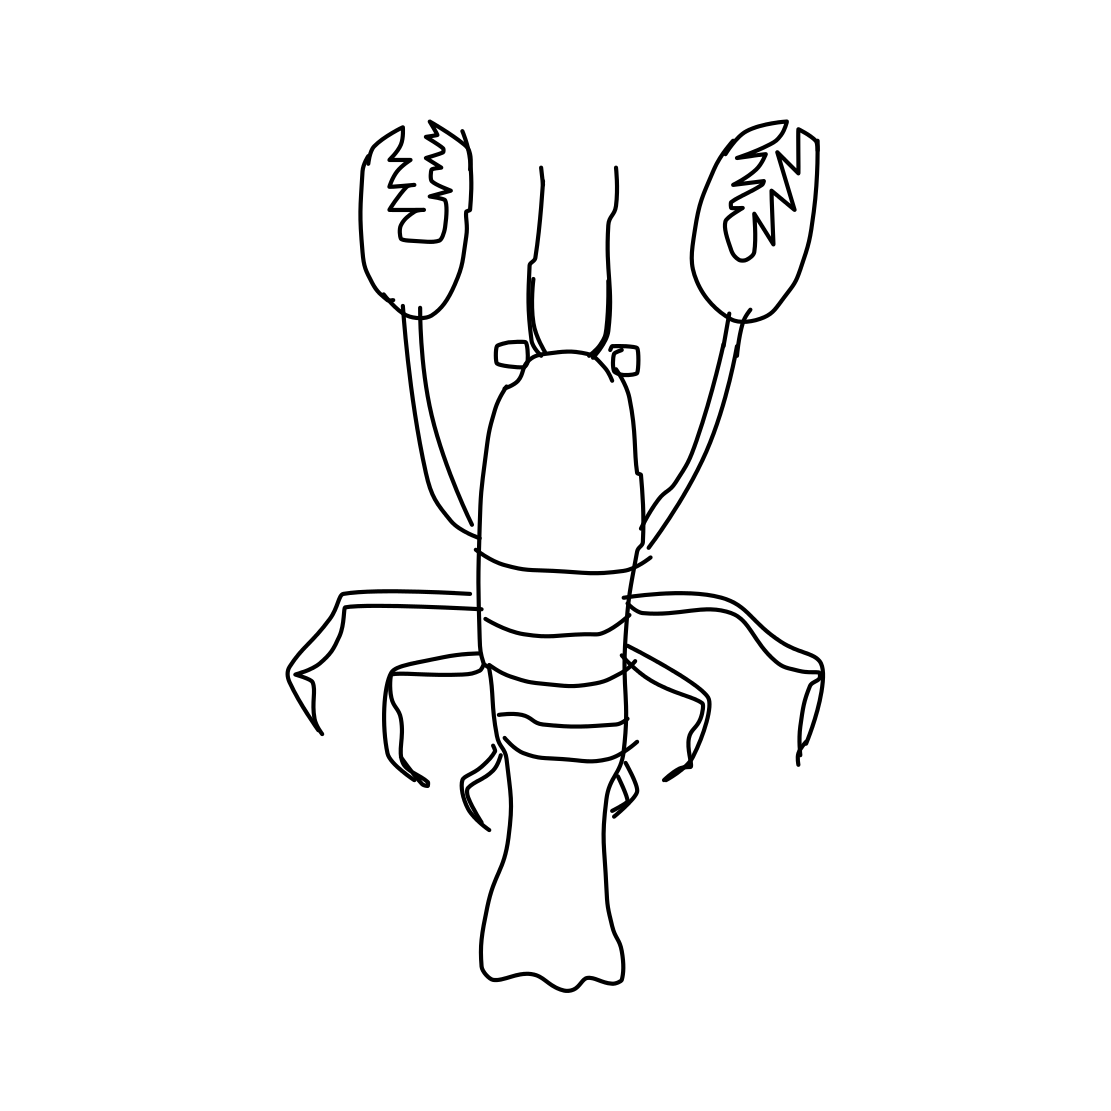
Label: lobster